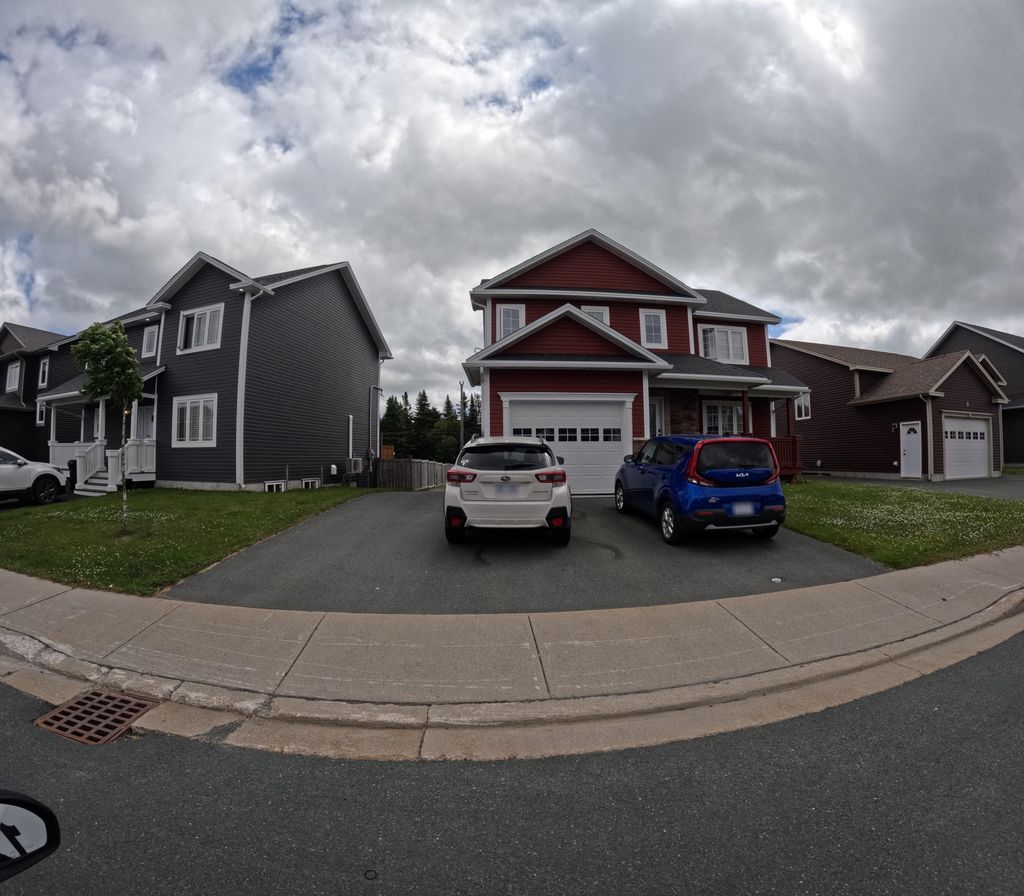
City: st_johns